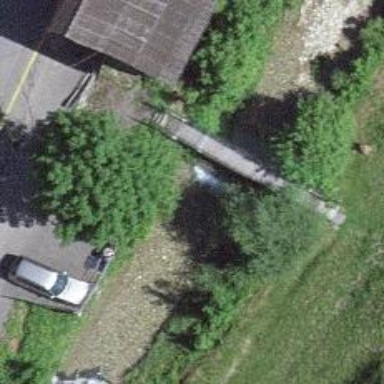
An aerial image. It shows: Path.